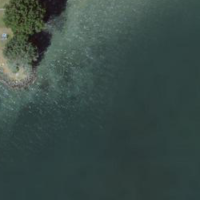
EUNIS habitat code: 14
Species observed at this site:
Tachybaptus ruficollis
Certhia brachydactyla
Corvus corone
Podiceps cristatus
Turdus philomelos
Fulica atra
Alcedo atthis
Dendrocopos major
Podiceps nigricollis
Prunella modularis
Buteo buteo
Sylvia atricapilla
Chroicocephalus ridibundus
Phylloscopus collybita
Larus michahellis
Phylloscopus inornatus
Cygnus olor
Erithacus rubecula
Pica pica
Sitta europaea
Columba livia
Motacilla cinerea
Cyanistes caeruleus
Anas platyrhynchos
Sturnus vulgaris
Chloris chloris
Larus canus
Troglodytes troglodytes
Aythya ferina
Fringilla coelebs
Passer domesticus
Carduelis carduelis
Columba palumbus
Turdus merula
Passer montanus
Phalacrocorax carbo
Parus major
Hirundo rustica
Mergus merganser
Milvus milvus
Sterna hirundo
Anser anser
Motacilla alba
Delichon urbicum